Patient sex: F
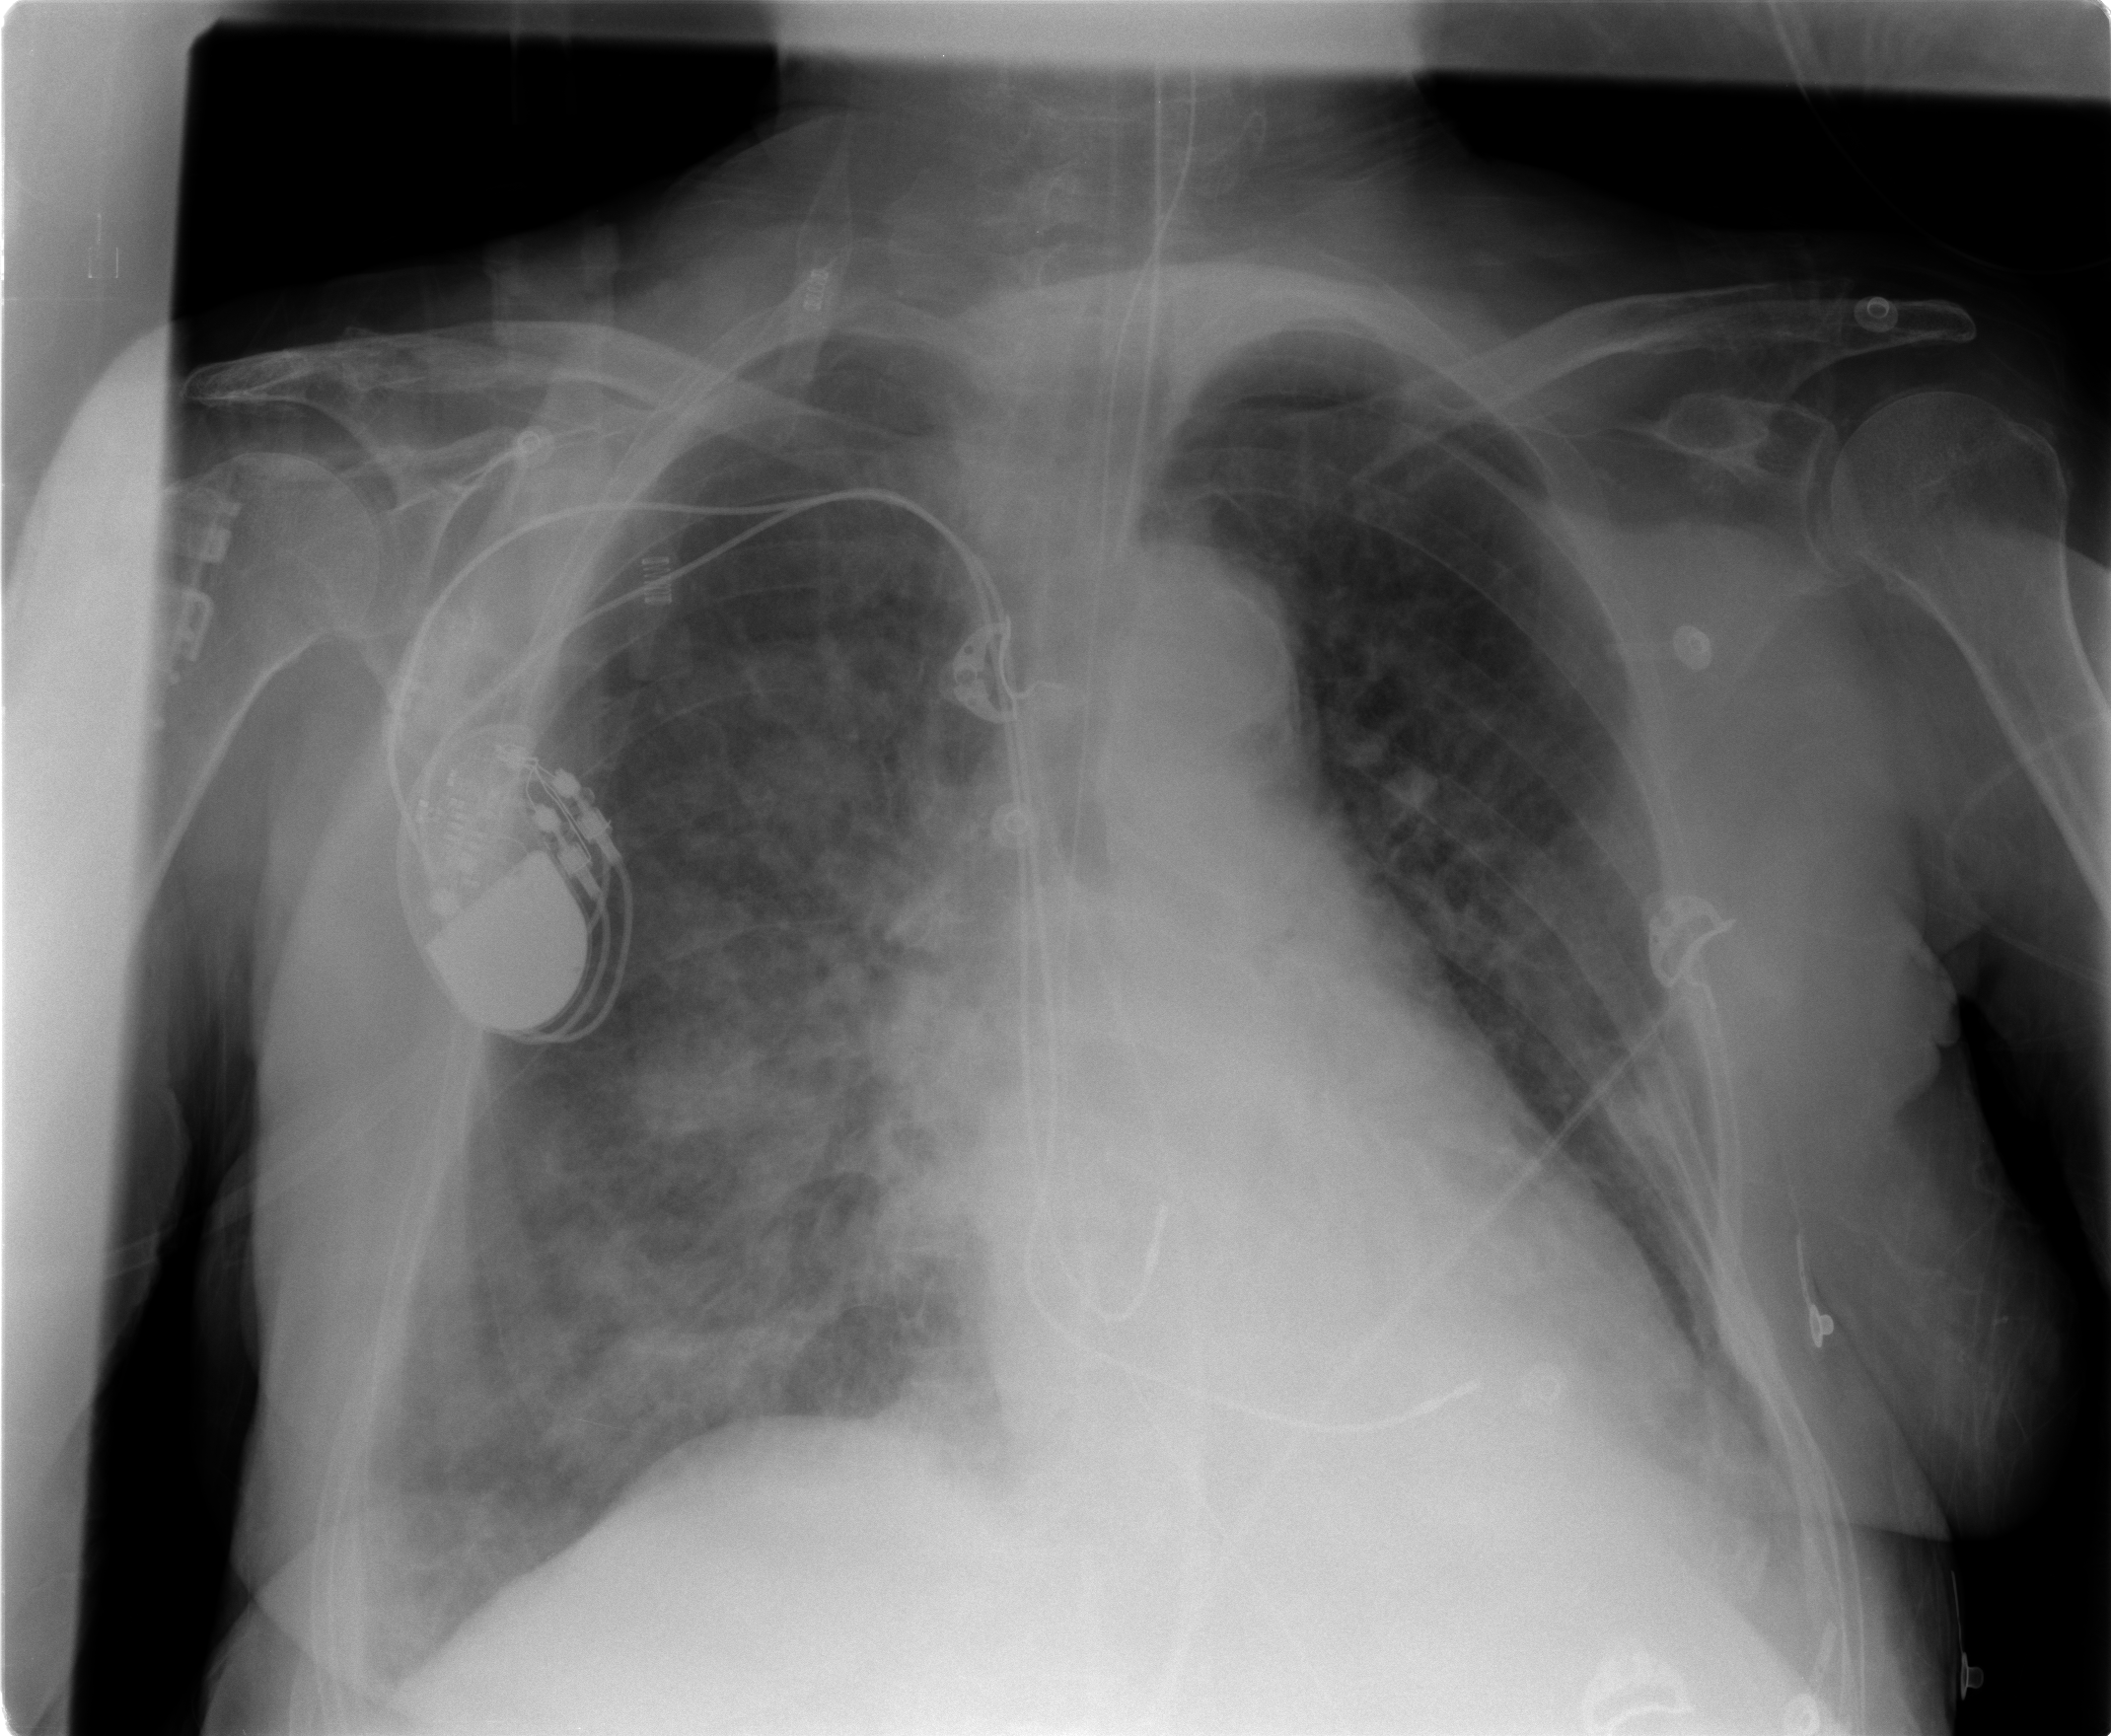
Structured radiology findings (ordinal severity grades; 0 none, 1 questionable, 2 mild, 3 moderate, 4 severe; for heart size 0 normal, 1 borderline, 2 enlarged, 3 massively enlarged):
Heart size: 0
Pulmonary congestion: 0
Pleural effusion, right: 0
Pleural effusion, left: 0
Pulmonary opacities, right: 3
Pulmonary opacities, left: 3
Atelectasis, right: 0
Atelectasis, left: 0